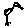
Label: bird